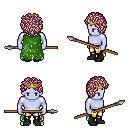
a pixel art fantasy rpg character, male body template, dark elf, purple skin, green tattered cape, gold greaves, white blonde curly afro hairstyle, gold tiara, black shoes, spear, four views (front, back, left, right), 2x2 character sprite sheet, small pixel art, hard edges, no anti-aliasing